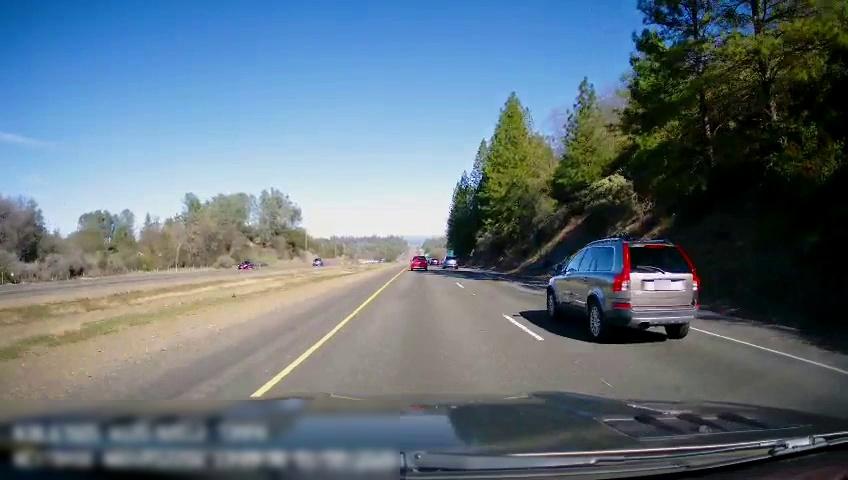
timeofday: Day
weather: Sunny
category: Drivable Space
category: Drivable Space
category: Vehicles | SUV
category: Vehicles | SUV
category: Vehicles | SUV
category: Vehicles | Truck
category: Vehicles | SUV
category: Lanes | Current Lane
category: Lanes | Current Lane
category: Lanes | Alternate Lane